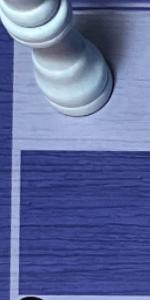
Label: Empty